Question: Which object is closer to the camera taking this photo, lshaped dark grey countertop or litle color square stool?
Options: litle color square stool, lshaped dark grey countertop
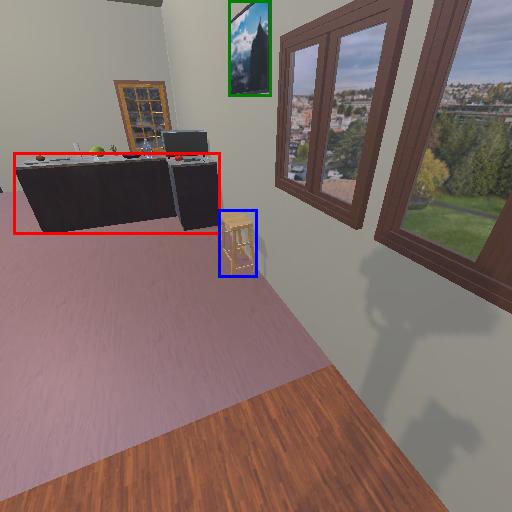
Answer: litle color square stool